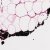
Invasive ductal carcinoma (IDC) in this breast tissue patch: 0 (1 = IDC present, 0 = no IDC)